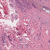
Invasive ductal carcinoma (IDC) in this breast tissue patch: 1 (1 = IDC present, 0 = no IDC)